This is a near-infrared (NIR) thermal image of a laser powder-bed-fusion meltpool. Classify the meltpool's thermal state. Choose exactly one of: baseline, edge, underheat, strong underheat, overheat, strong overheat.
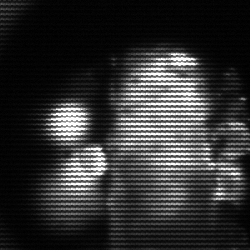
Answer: strong underheat